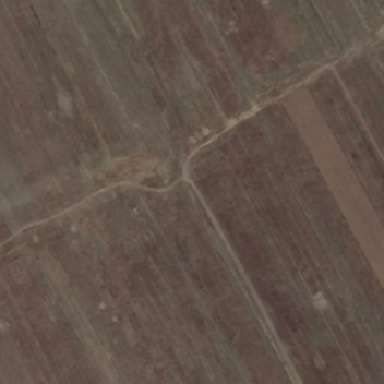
One small crossed wild road is part of the farmland .